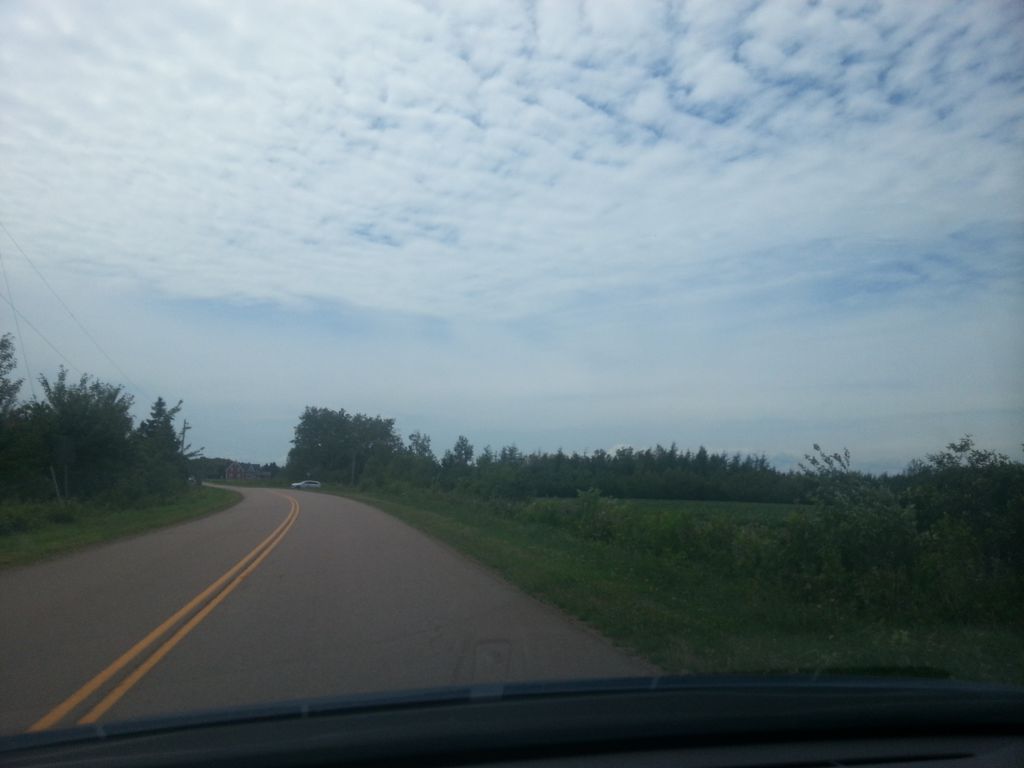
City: charlottetown